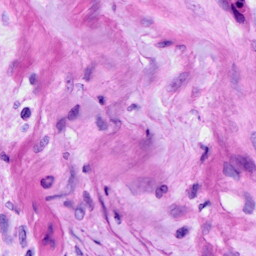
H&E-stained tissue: Ovarian